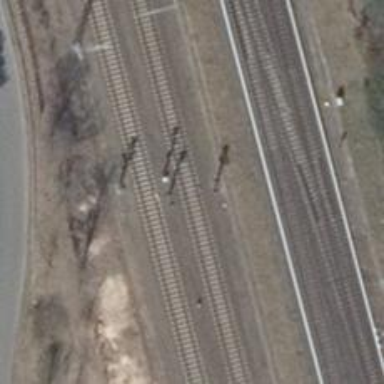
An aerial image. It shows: Light railway signal with light crossing form.